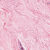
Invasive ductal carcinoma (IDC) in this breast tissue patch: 0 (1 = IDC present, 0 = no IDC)